Question: I have SVG lines of variable thickness, and all of them have a marker in the form of an arrow at the end, like in this <URL> dimensions of the arrow according to the stroke width of the line.
I, on the other hand, would like to only scale the y dimension, as depicted in the very beautiful paint drawing below (should behave like the orange arrows, the red is not what I want).

The reason for this is that I want to model quantities of people moving from one place to another, but the arrows should all have strictly the same length (i.e. line length is not a visual cue, only the stroke width is).
Is there any way to do this "dynamically"; i.e. without recalculating the path of the marker all the time? Is there a library that can do this, e.g. D3?
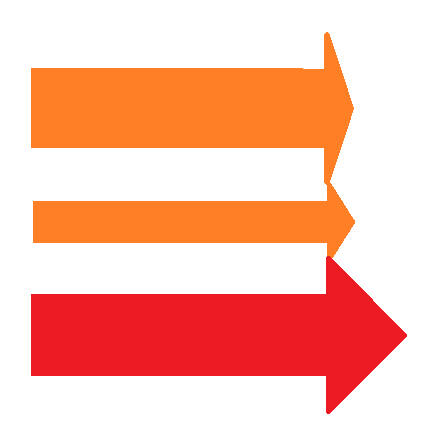
Answer: Don't change the stroke-width, scale the line in the y direction instead e.g.
'''
<svg width="90%" height="90%">
<defs>
<marker orient="auto" viewBox="-.1 -5 10 10" id="g-arrowhead-rep">
<path fill="#808600" class="g-marker g-rep" d="M-.1,-5L4,0L-.1,5"></path>
</marker>
</defs>
<g>
<path id="k9ffd8001" d="M10,20,200,20" stroke="#808600" stroke-width="10" transform="rotate(0 0 0)" stroke-linecap="butt" stroke-linejoin="round" fill="none" marker-end="url(#g-arrowhead-rep)"></path>
<path id="k9ffd8001" d="M10 80 200 80" stroke="#808600" stroke-width="10" transform="translate(0, -80) scale(1,2) " stroke-linecap="butt"
stroke-linejoin="round" fill="none" marker-end="url(#g-arrowhead-rep)"></path>
</g>
</svg>
'''